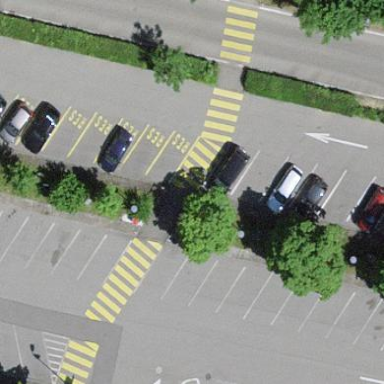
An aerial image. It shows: Asphalt parking aisle road.